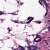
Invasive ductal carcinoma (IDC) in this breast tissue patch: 1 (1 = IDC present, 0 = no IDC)